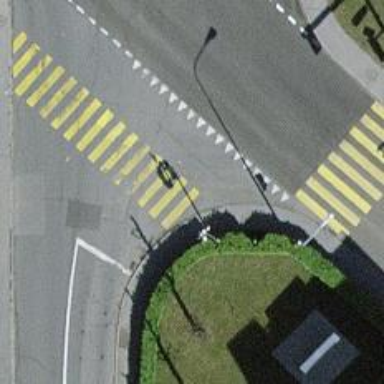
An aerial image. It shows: Road crossing with traffic signals.